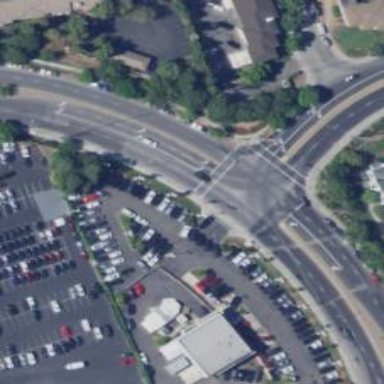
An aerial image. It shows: Solid stop line on the road.